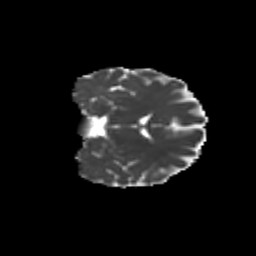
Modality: MD
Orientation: coronal
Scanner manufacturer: siemens
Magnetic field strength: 3 T
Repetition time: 9.2 s
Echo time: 0.084 s